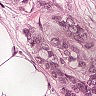
Metastatic tissue present: yes